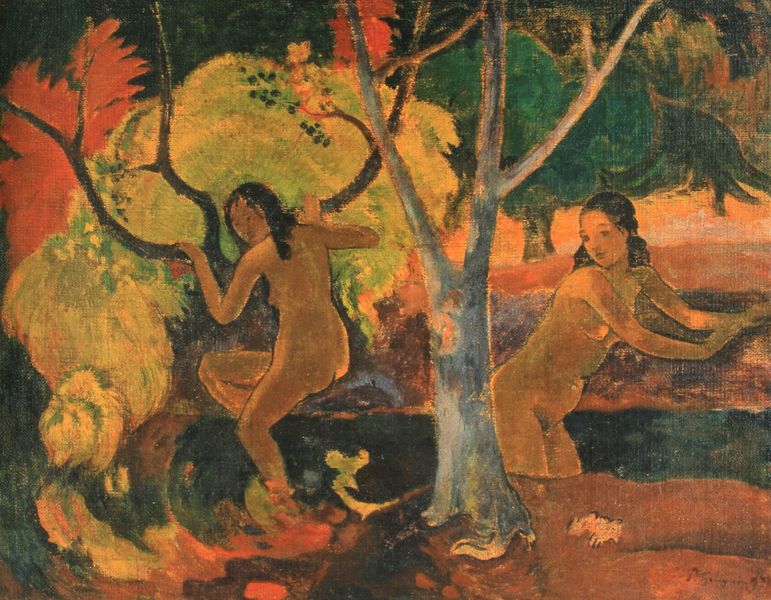
Titel: Badende auf Tahiti
Künstler: Paul Gauguin
Standort: Birmingham (West Midlands)
Institution: Barber Institute of Fine Arts, University of Birmingham
Schlagwörter: akt, baum, blau, gemälde, körper, laub, meer, nackt, wasser, akte, baden, badende, bäume, fluss, frauen, gelb, grün, landschaft, mädchen, ocker, ufer, äste, braun, bunt, busen, grau, hell, licht, orange, rücken, zeichnung, rot, tier, expressionismus, jung, arme, blicke, portrait, öl, ast, bach, baumstamm, erde, natur, stamm, strauch, zweige, busch, büsche, gebüsch, gewässer, sonne, boden, insel, gold, haare, pflanzen, wald, beine, rückenansicht, wellen, zwei, warm, abstrakt, farben, formen, violett, ölgemälde, spielen, exotisch, gauguin, bad, südsee, erschrecken, zweig, paul, organisch, wärme, gaugin, brauntöne, palmen, grüntöne, freundschaft, klettern, monster, expressionist, karibik, paul gauguin, tahiti, äl, wilde, schwarzhaarig, amazonas, grauen, maori, eingeborene, haiti, heraus, cloisionismus, indian summer, gelb grün, gaguin, karibisch, badsen, karibik+, indianerinne, indianerinnen